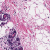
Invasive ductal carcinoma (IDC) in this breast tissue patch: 0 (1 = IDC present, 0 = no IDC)